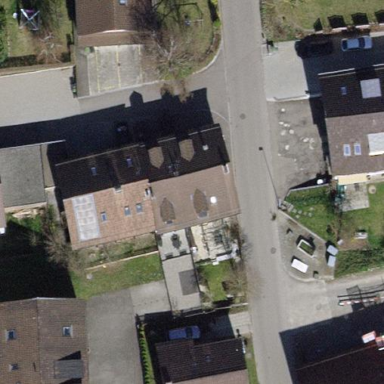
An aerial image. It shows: Building with tile roof.